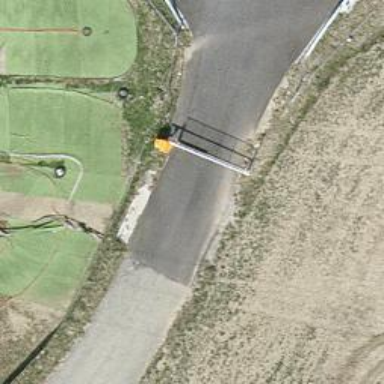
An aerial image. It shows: Gate.